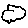
Label: cloud